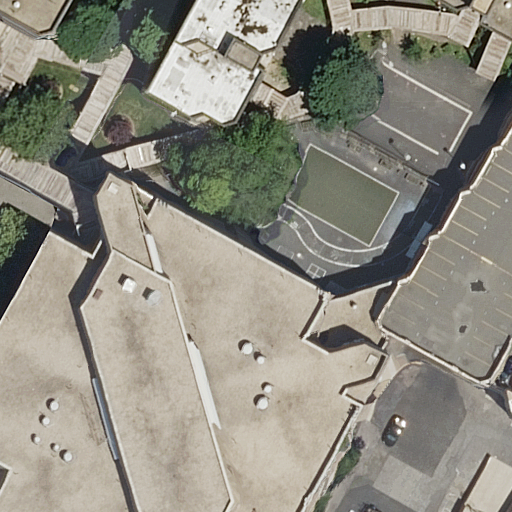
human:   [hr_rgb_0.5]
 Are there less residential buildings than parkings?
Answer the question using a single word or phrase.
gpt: no

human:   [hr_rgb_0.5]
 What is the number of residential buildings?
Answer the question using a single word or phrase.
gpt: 2

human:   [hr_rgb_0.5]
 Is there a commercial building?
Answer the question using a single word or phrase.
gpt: no

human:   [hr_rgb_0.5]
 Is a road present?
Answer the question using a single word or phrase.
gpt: yes

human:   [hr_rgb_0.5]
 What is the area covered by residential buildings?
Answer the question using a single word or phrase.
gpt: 223m2

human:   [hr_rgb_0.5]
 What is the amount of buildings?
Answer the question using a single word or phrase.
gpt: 3

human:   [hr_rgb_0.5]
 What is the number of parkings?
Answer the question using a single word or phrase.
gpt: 1

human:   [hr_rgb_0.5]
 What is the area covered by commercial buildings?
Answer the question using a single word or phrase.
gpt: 0m2

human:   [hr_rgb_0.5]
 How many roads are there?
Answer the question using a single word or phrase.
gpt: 3

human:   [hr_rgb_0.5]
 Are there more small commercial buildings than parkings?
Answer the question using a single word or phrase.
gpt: no

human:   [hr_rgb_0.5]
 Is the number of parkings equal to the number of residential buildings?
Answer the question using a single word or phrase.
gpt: no

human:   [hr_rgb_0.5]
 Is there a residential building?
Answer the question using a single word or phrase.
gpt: yes

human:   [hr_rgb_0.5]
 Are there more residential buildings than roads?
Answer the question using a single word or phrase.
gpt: no

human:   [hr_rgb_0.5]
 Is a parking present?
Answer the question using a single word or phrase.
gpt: yes

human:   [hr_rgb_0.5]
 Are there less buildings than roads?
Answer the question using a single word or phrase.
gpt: no

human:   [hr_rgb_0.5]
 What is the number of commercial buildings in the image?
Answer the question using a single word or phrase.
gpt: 0

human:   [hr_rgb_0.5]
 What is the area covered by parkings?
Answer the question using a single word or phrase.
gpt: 26m2

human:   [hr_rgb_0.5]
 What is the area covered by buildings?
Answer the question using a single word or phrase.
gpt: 250m2

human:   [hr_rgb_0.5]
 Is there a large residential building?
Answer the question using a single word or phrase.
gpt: no

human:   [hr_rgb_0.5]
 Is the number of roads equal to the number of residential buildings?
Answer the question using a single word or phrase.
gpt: no

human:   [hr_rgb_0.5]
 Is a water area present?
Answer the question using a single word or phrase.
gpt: no

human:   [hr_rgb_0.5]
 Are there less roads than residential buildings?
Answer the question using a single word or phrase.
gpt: no

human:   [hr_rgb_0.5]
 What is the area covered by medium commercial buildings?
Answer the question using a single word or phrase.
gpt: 0m2

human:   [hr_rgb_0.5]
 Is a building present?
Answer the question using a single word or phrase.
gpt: yes

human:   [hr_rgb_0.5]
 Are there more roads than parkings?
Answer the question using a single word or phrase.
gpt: yes

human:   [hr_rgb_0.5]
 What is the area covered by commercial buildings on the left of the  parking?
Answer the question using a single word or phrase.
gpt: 0m2

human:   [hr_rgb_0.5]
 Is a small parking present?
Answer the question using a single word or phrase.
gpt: yes

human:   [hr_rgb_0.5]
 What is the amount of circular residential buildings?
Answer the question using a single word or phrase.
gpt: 0

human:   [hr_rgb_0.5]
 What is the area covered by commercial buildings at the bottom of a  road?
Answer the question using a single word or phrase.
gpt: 0m2

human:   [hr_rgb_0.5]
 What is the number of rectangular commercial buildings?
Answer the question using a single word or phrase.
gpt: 0

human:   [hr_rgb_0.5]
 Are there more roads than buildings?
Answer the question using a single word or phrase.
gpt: no

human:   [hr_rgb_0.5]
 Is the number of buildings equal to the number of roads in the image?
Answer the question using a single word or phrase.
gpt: yes

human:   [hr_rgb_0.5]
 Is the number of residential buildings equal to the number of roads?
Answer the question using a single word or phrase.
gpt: no

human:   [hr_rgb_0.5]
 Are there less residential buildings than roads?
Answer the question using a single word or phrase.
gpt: yes

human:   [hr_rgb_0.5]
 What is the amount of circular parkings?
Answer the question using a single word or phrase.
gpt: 0

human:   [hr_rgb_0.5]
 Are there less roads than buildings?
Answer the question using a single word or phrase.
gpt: no

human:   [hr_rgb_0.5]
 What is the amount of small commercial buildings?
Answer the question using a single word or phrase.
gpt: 0

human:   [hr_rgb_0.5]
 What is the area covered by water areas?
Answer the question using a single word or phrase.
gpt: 0m2

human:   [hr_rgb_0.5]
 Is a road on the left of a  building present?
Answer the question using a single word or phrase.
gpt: yes

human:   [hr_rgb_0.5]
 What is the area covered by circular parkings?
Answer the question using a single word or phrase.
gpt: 0m2

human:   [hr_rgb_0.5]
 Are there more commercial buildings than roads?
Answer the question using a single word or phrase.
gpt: no

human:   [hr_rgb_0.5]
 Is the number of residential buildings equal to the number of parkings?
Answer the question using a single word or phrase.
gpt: no

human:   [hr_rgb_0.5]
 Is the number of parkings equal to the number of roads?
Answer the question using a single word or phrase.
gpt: no

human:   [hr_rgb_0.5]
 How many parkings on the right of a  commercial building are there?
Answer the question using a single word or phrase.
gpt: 0

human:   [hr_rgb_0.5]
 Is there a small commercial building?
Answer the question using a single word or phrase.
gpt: no

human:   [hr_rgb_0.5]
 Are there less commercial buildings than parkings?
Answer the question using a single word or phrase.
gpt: yes

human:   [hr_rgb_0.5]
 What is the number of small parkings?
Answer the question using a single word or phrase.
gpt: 1

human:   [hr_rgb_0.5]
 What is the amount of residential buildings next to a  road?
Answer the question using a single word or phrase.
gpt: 2

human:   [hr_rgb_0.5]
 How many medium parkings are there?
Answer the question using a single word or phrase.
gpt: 0

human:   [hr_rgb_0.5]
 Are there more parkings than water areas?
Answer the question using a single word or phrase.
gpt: yes

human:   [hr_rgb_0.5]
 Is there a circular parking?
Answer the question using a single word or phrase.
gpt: no

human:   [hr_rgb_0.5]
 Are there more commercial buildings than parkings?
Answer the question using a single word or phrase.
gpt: no

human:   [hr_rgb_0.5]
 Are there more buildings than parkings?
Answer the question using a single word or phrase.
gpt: yes

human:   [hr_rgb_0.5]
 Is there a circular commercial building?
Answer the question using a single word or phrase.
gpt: no

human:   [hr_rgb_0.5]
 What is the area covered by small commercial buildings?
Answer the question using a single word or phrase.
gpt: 0m2

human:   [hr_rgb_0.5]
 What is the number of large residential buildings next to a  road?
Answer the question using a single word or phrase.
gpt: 0

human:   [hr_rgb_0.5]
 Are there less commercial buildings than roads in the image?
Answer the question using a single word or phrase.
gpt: yes

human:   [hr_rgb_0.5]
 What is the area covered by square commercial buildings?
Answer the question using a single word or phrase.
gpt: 0m2

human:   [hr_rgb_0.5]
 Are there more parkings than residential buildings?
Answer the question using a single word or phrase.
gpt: no

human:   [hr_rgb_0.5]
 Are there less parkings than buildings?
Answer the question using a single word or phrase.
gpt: yes

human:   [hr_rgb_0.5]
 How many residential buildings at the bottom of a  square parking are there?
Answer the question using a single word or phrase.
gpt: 0

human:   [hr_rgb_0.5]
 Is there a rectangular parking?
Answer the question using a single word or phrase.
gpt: no

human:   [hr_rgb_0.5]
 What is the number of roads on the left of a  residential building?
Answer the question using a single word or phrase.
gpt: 3

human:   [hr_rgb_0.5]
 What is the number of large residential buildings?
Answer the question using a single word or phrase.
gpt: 0